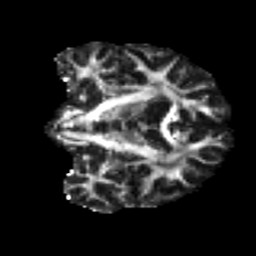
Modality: FA
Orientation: coronal
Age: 71
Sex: male
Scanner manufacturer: ge
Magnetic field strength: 3 T
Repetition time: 7.8 s
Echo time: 0.0606 s